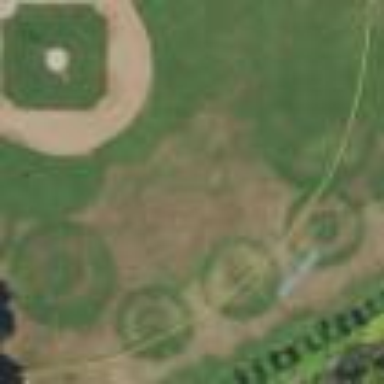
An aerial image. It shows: Softball pitch for leisure sports.